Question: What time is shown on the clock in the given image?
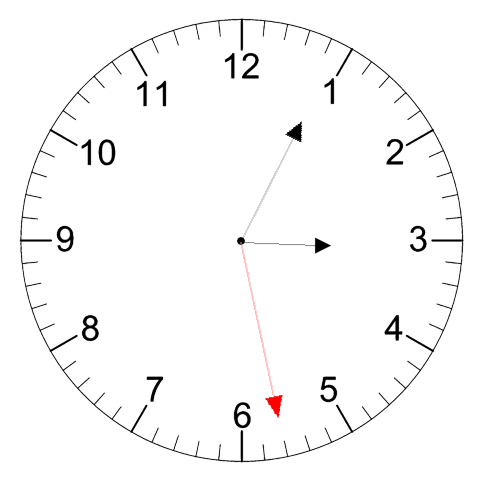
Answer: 03:04:28